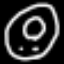
Label: donut